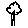
Label: tree